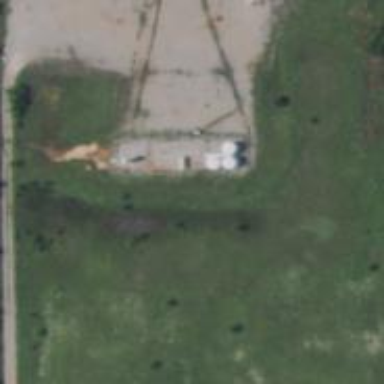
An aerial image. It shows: Storage tank with man-made structure.